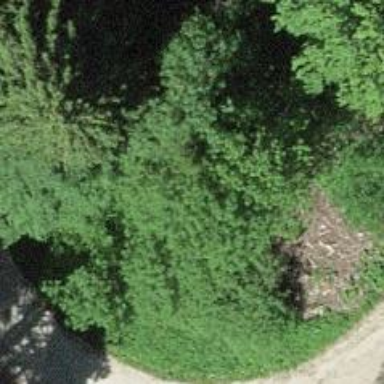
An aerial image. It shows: Culvert tunnel.